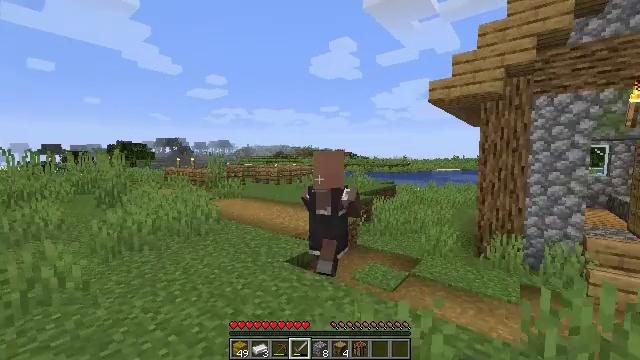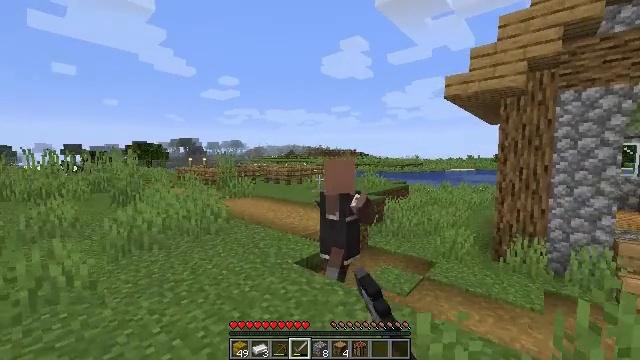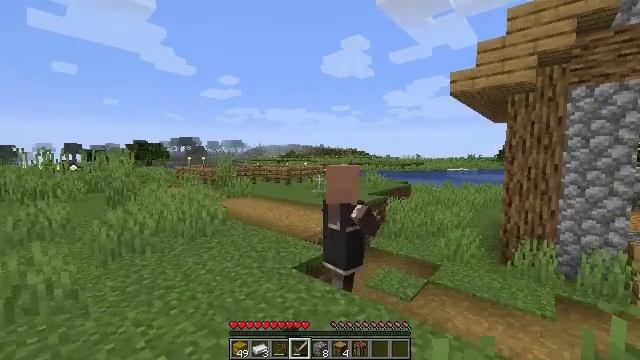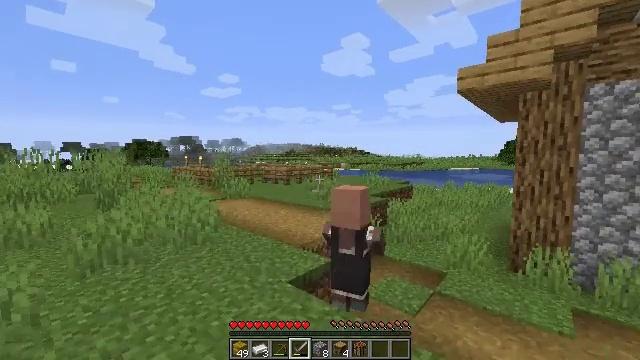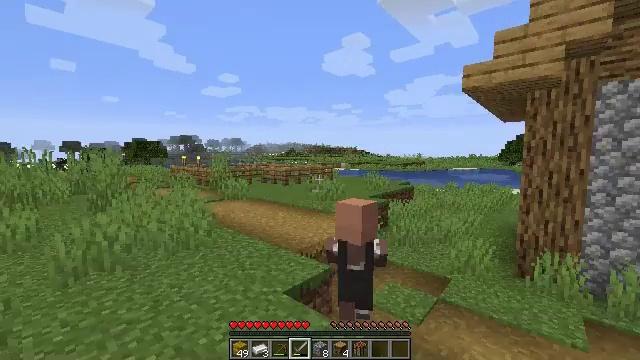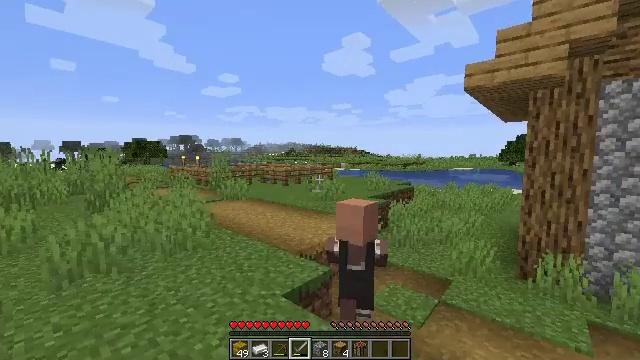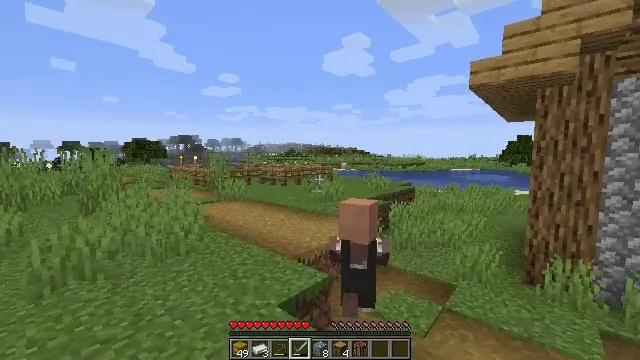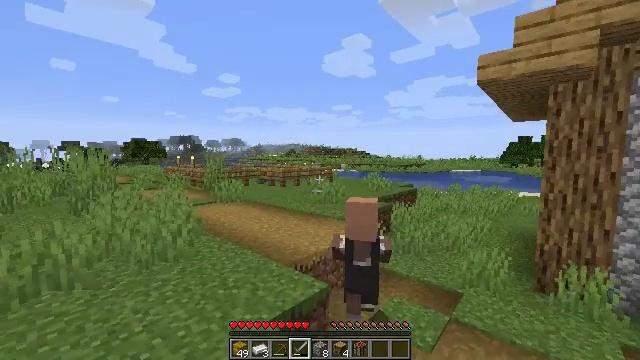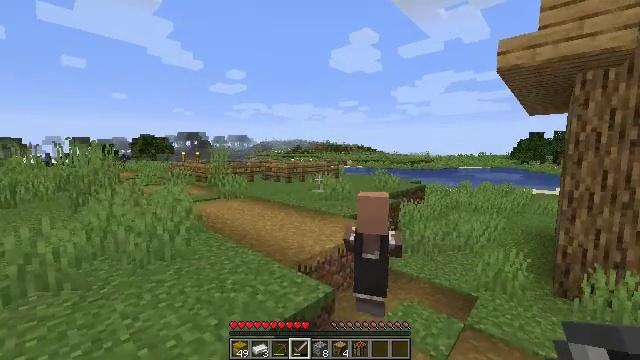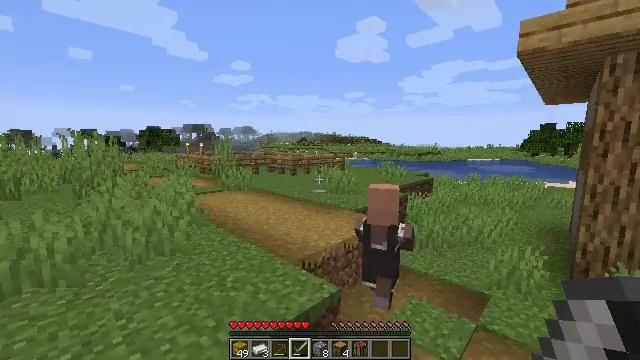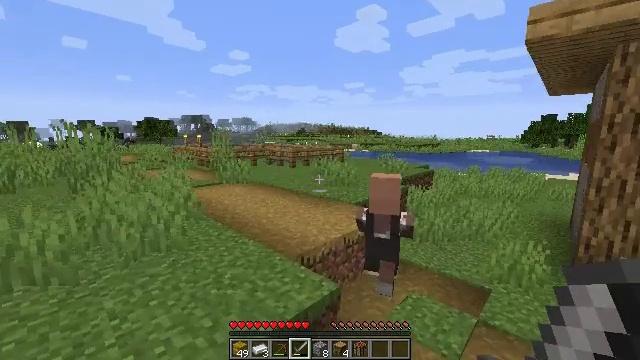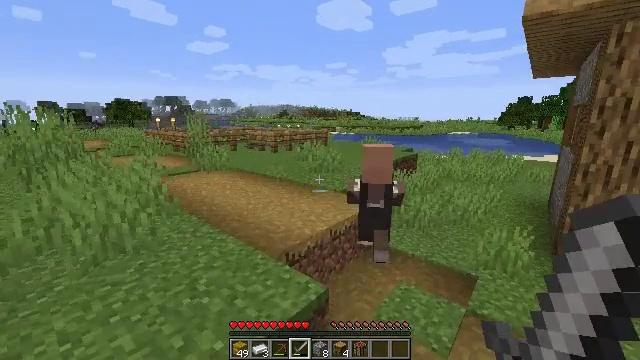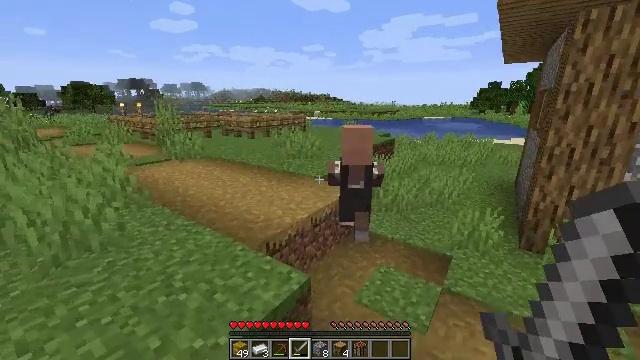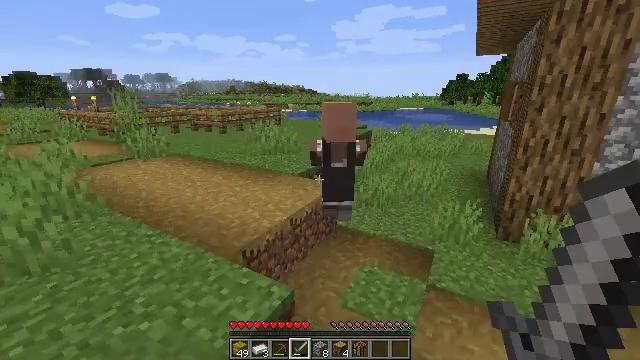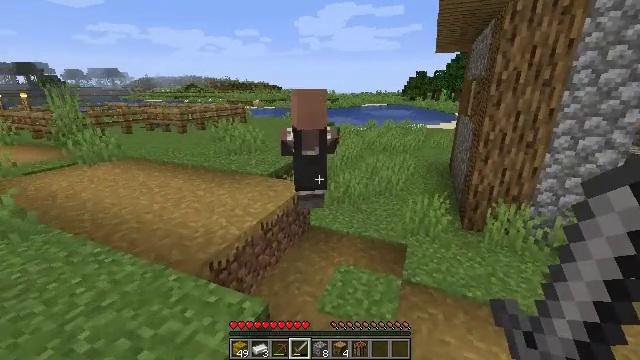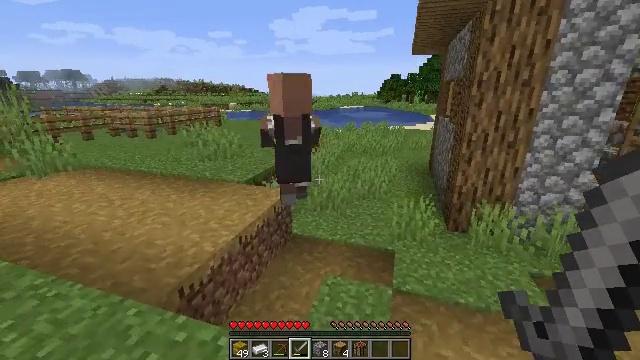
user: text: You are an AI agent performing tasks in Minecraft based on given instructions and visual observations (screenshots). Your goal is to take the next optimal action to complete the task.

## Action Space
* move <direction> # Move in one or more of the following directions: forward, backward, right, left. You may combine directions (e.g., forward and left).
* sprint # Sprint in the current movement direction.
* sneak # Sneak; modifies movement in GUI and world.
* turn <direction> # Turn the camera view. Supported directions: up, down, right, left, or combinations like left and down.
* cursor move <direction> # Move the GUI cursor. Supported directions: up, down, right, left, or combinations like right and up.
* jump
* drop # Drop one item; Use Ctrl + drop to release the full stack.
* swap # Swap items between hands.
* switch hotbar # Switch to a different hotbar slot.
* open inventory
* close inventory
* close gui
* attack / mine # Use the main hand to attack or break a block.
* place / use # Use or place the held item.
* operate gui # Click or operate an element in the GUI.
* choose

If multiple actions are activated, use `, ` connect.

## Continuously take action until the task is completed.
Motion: motion action
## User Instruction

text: Kill a villager.
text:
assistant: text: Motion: move forward, turn left, attack / mine
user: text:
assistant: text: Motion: move forward, attack / mine
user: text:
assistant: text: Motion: move forward, attack / mine
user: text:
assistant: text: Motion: move forward
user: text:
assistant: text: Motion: move forward
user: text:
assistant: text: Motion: move forward
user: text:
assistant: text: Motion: move forward
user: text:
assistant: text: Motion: move forward, turn left and down
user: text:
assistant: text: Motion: move forward, turn left and down
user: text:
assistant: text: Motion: move forward, turn down
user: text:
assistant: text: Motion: move forward, turn right and down
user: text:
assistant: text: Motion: move forward, turn right and down
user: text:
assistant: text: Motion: move forward, turn right and down
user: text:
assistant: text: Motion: move forward, turn right
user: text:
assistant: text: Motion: move forward, sprint, turn right
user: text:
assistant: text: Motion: move forward, sprint, turn right
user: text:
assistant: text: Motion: move forward, sprint
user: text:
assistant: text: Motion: move forward, sprint
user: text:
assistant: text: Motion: move forward, sprint, turn left and up
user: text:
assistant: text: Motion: move forward, sprint, turn left and up
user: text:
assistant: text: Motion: move forward, sprint, turn left and up
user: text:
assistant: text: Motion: move forward, sprint, turn up
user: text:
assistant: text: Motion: move forward, sprint, turn up
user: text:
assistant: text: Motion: move forward, sprint
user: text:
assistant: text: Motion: move forward, sprint
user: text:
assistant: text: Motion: move forward, sprint, turn up
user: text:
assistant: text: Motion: move forward, sprint, turn left and up
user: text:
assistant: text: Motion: move forward, sprint, turn left and up
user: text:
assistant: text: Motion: move forward, sprint, turn left
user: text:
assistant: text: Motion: move forward, sprint, turn left